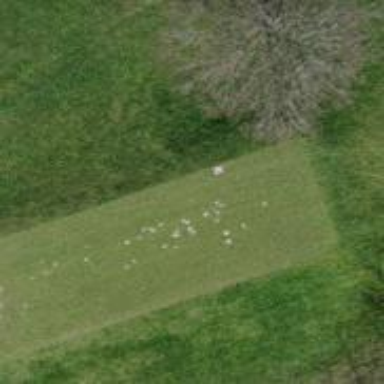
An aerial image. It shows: Grass area designated as golf tee.